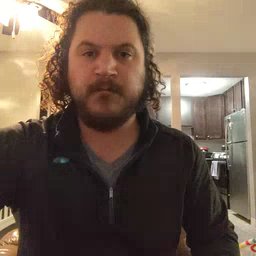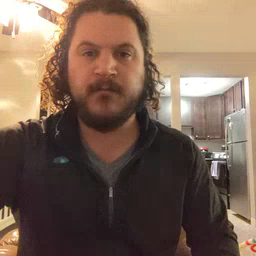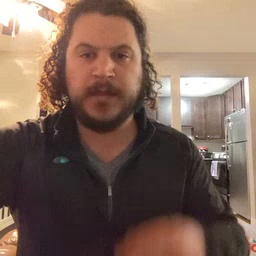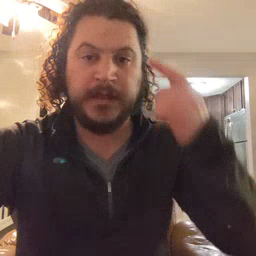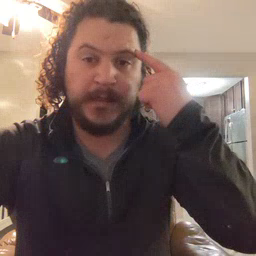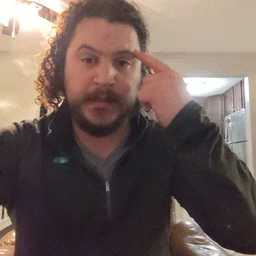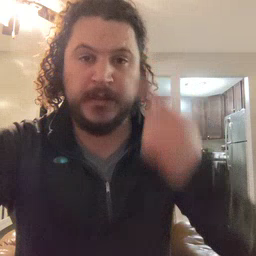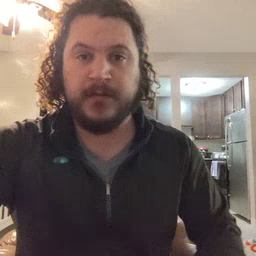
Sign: think